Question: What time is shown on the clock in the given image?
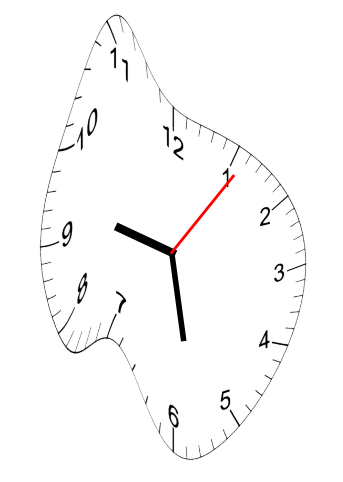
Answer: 09:28:06